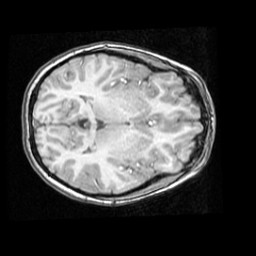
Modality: T1w
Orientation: axial
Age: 11
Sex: male
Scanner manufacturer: ge
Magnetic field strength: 1.5 T
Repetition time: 0.03333 s
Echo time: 0.008 s